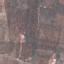
Land use / land cover class: PermanentCrop